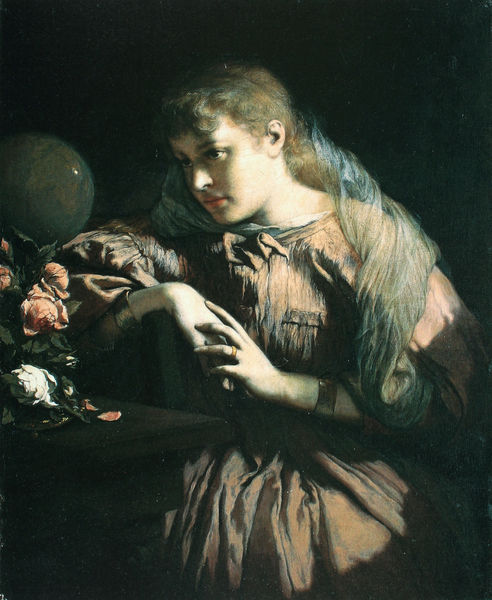
Titel: Rosenmond
Künstler: Gabriel von Max
Institution: Privatbesitz
Schlagwörter: blau, blätter, dunkel, feder, gemälde, hand, schatten, umhang, grün, mädchen, sitzen, blume, blumen, frau, frisur, haar, hell, kleid, licht, mund, nase, ohr, profil, schmuck, schwarz, tisch, weiss, blick, dame, rose, rosen, rot, schal, schleier, tuch, schleife, blond, arm, augen, blass, falten, ärmel, bild, bildnis, hände, portrait, porträt, tischbein, öl, dunkelheit, haare, lange haare, kind, lippen, locken, rosa, zart, weis, romantik, sitzt, stimmung, lichteinfall, nachdenklich, ring, strauß, belichtung, rosee, kugel, welk, erdkugel, armband, armbänder, armreif, armreifen, halbprofil, durchsichtig, welken, globus, brau, blühten, junges mädchen, rote lippen, bilnis, roter mund, hilz, blick nach links, blühtenblatt, hellseherin, weisse haut, rötliches kleid, armreigen, symobolismus, festützt